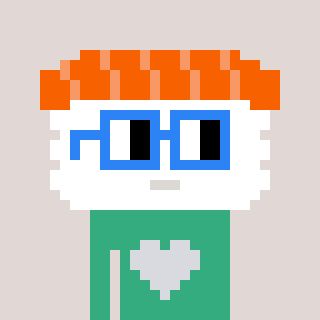
a pixel art character with square blue glasses, a nigiri-shaped head and a teal-colored body on a warm background